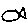
Label: fish